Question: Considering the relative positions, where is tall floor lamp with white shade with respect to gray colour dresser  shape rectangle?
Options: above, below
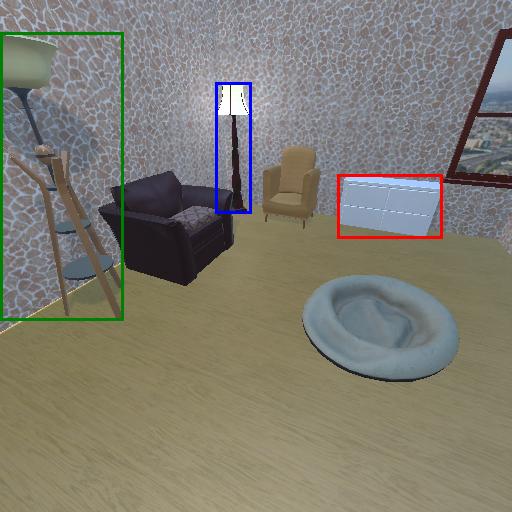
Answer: above